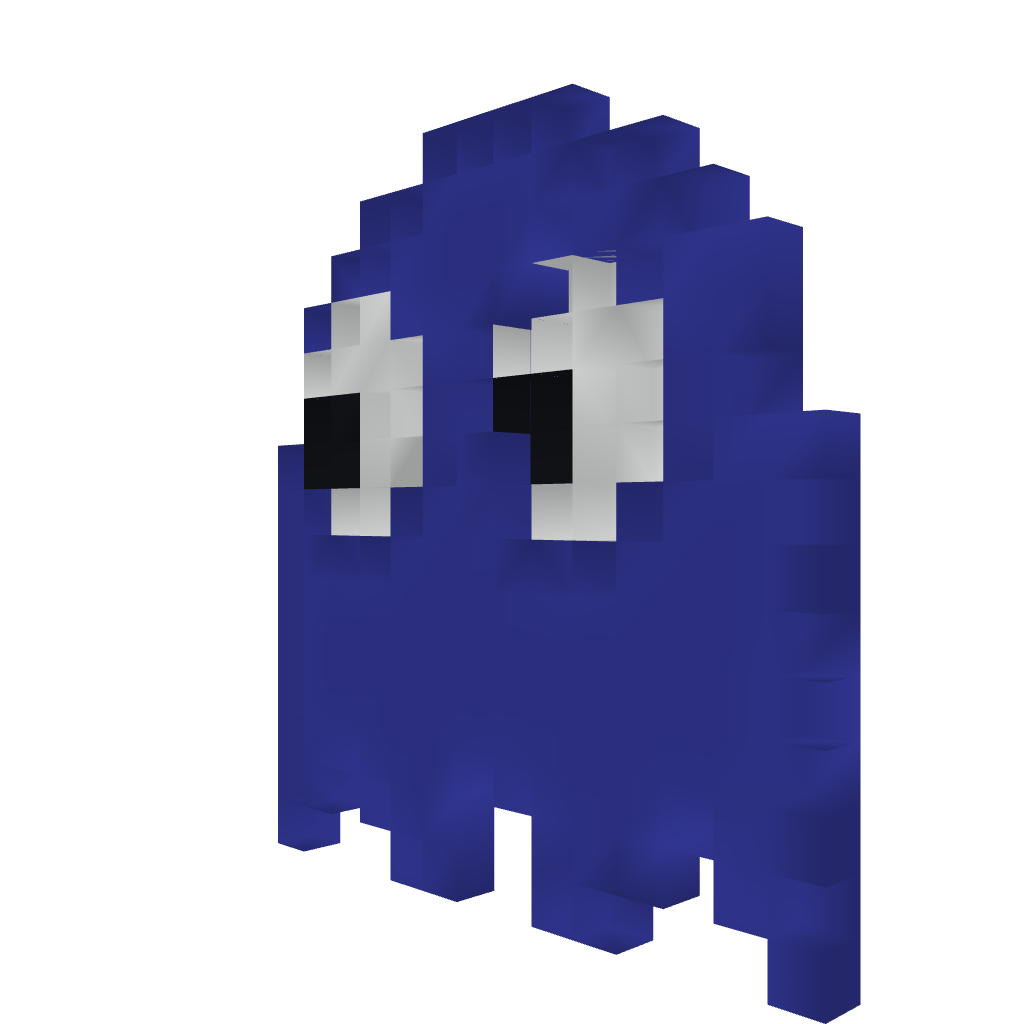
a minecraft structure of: PacMan